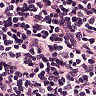
Metastatic tissue present: no